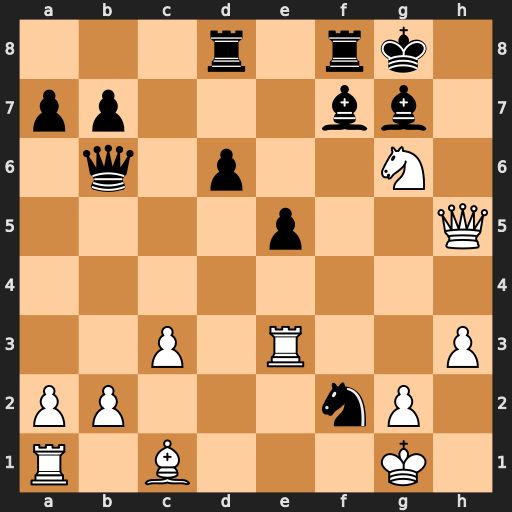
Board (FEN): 3r1rk1/pp3bb1/1q1p2N1/4p2Q/8/2P1R2P/PP3nP1/R1B3K1
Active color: w
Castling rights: -
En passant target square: -
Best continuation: Ne7#